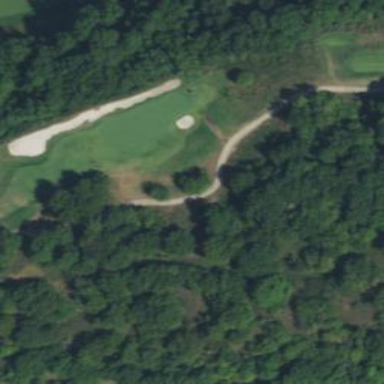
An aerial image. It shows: Path for both roads and golfers.